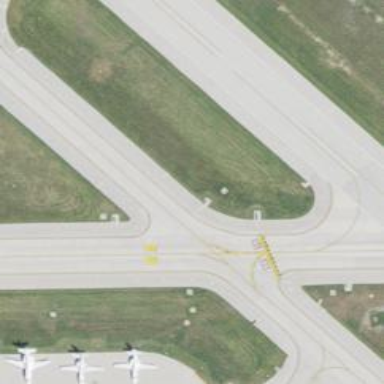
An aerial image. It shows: View of taxiway at the airport.